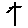
Label: tree